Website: ulta-beauty
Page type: billing-address
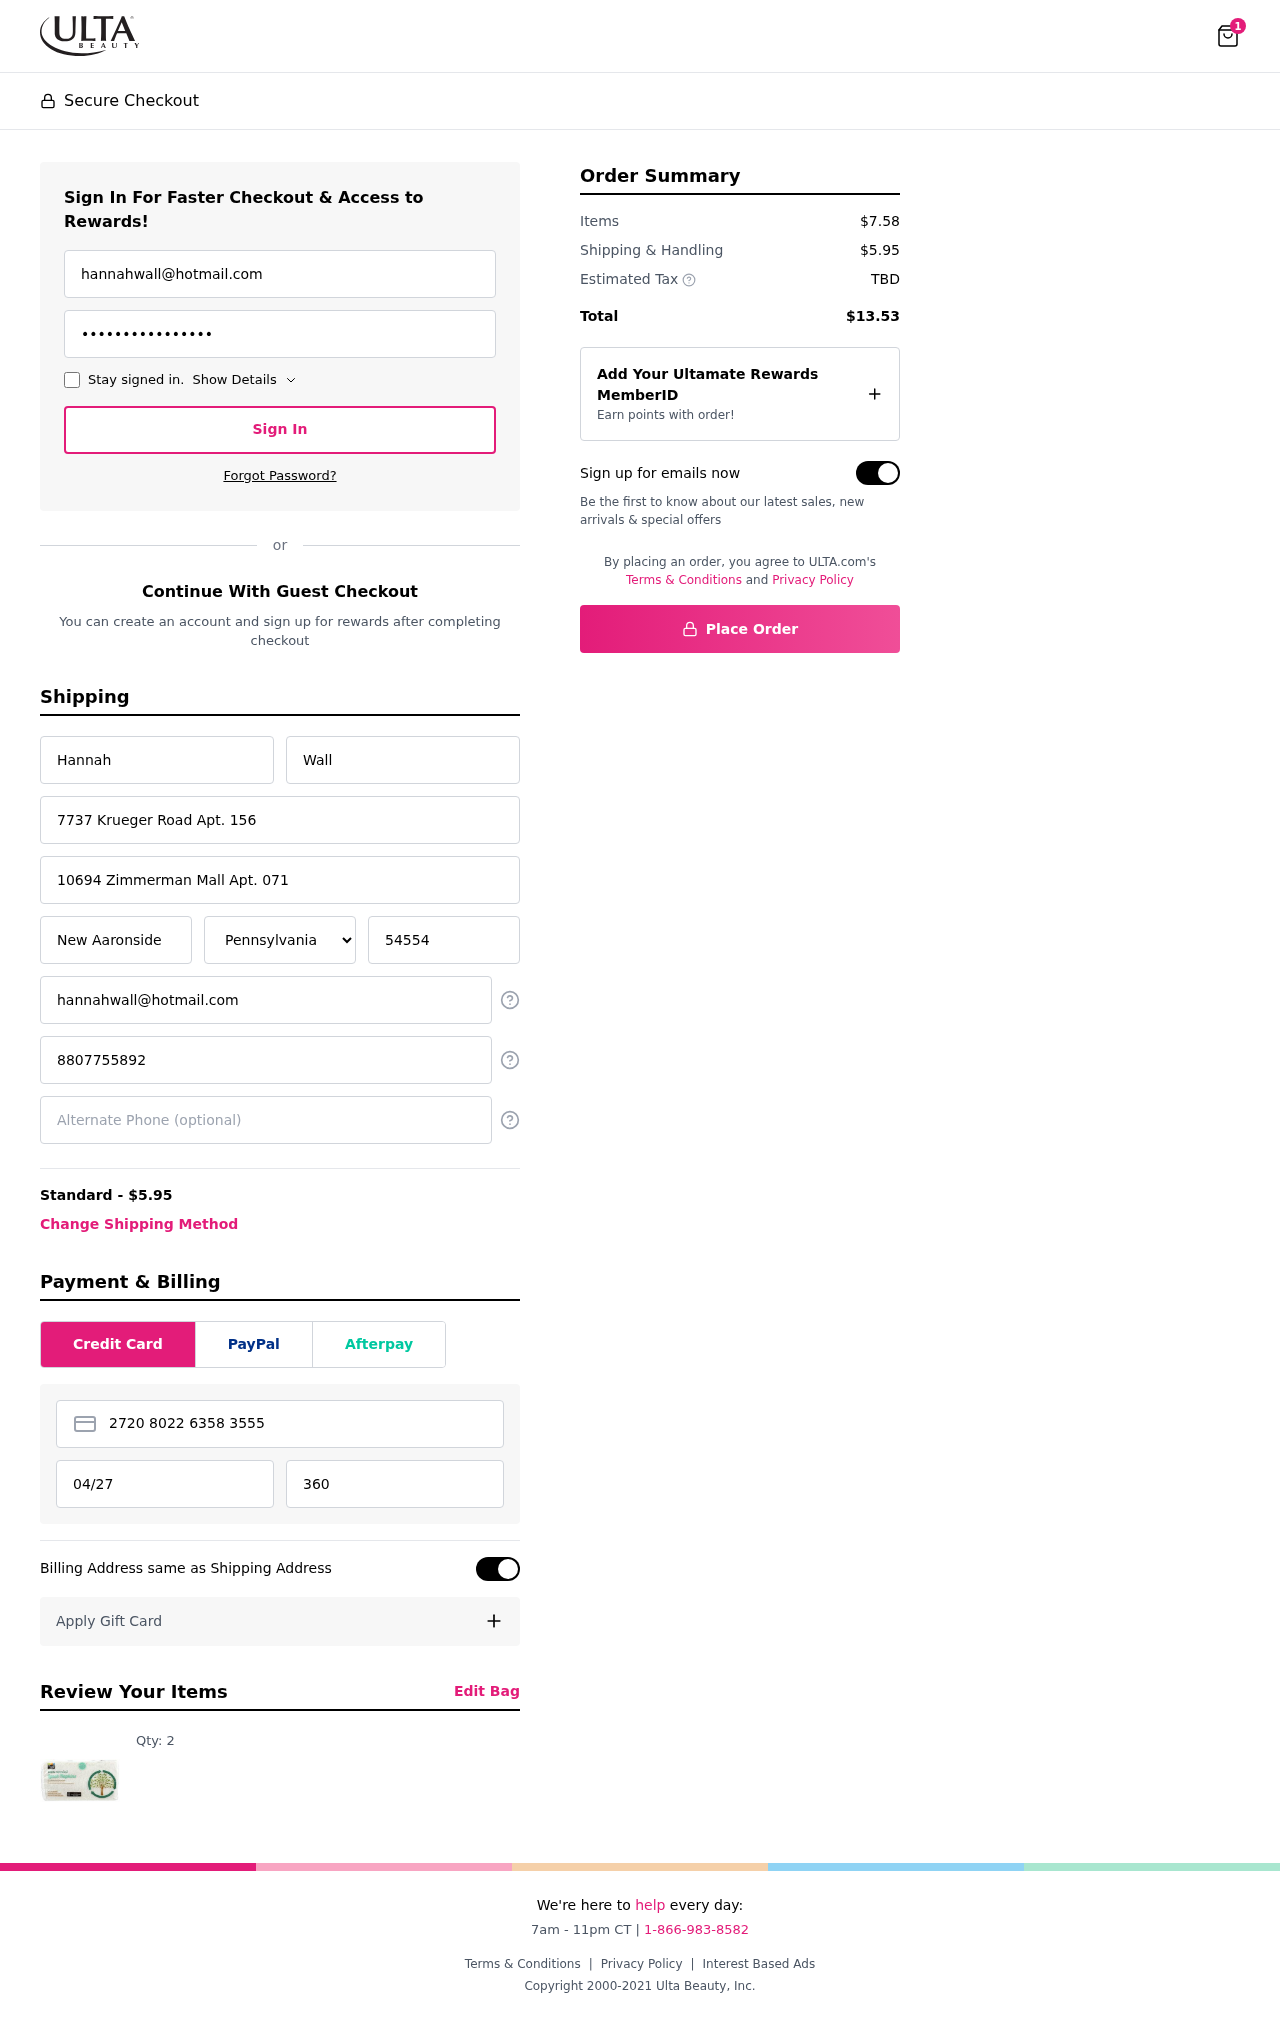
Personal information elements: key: PII_STATE
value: Pennsylvania
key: PII_EMAIL
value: hannahwall@hotmail.com
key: PII_FIRSTNAME
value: Hannah
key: PII_LASTNAME
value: Wall
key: PII_STREET
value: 7737 Krueger Road Apt. 156
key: PII_STREET2
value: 10694 Zimmerman Mall Apt. 071
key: PII_CITY
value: New Aaronside
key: PII_POSTCODE
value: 54554
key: PII_PHONE
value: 8807755892
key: PII_CARD_NUMBER
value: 2720 8022 6358 3555
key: PII_CARD_EXPIRY
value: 04/27
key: PII_CARD_CVV
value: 360
Product elements: key: PRODUCT1_QUANTITY
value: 2
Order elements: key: ORDER_NUM_ITEMS
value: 1
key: ORDER_SHIPPING_COST
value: $5.95
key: ORDER_SUBTOTAL
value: $7.58
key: ORDER_TOTAL
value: $13.53